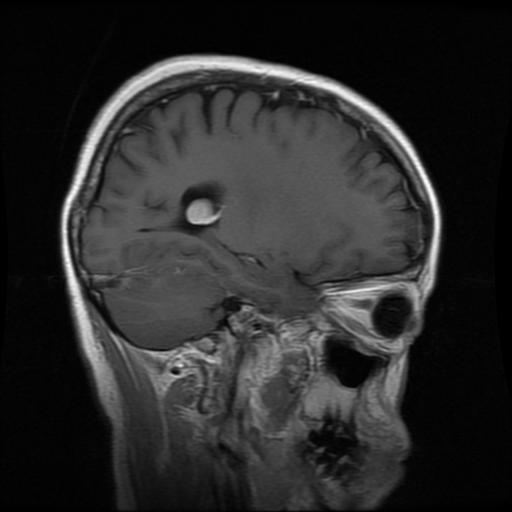
Label: meningioma